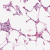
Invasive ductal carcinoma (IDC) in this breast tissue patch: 0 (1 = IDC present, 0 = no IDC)